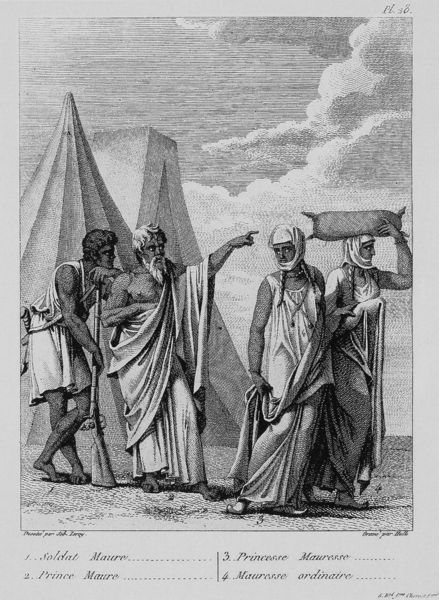
Titel: 1. Maurischer Soldat, 2. Maurischer Prinz, 3. Maurische Prinzessin, 4. gewöhnliche maurische Frau (aus Voyage au Sénégal, ou Mémoires historiques...)
Institution: New York, Public Library
Schlagwörter: hand, himmel, kopf, mann, wolken, frauen, menschen, kleider, männer, schwarz, zeichnung, schleier, tuch, wolke, haube, bart, falten, tragen, gehen, boden, gewand, haare, mantel, sack, füße, grafik, soldaten, kopftuch, zeigen, alter, barfuß, druck, soldat, rom, gewehr, toga, maria, turban, römisch, zelt, zelte, nomade, ar chille, wei´s